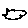
Label: cloud